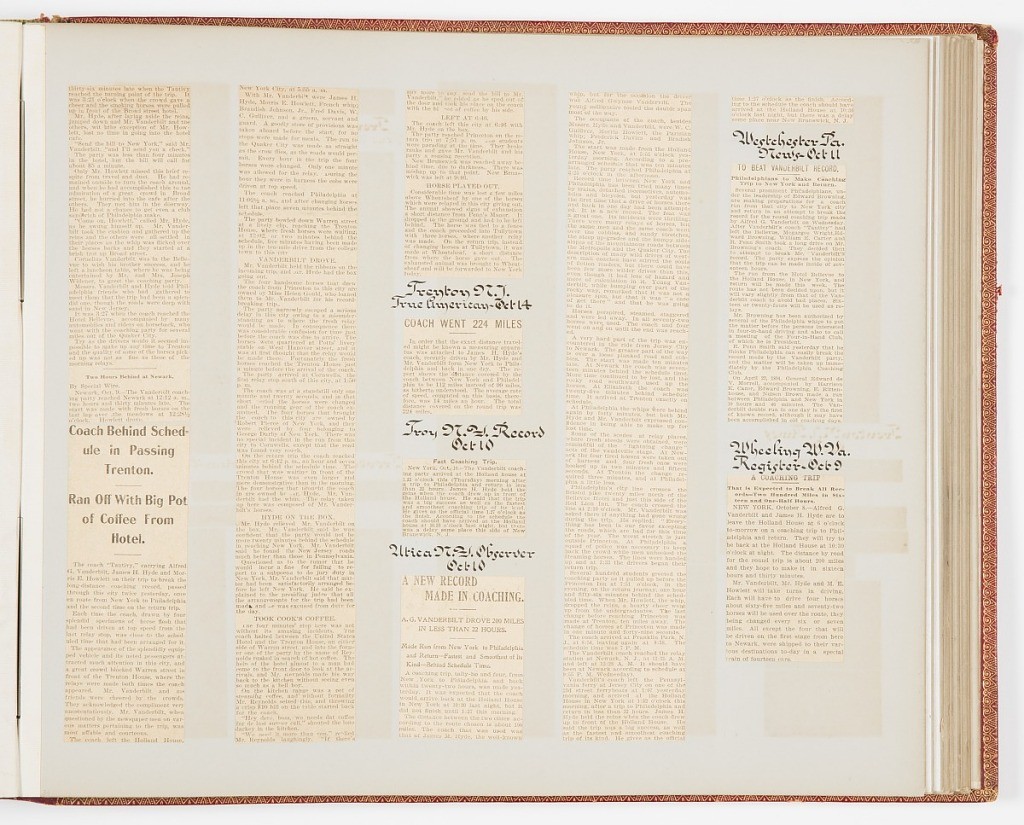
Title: Commemorative Scrapbook Documenting the 1901 Record Breaking Coach Race from New York City to Philadelphia and Back Again
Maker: James Hazen Hyde, American, 1876 - 1959
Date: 1901
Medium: Newspaper and magazine clippings mounted on heavy wove paper, annotated in pen and ink, bound in red leather with gilded lettering
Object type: Album Page
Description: Album of newspaper clippings describing the coach trip from New York to Philadelphia and return. The drivers were James H. Hyde and Alfred Vanderbilt.